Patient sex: M
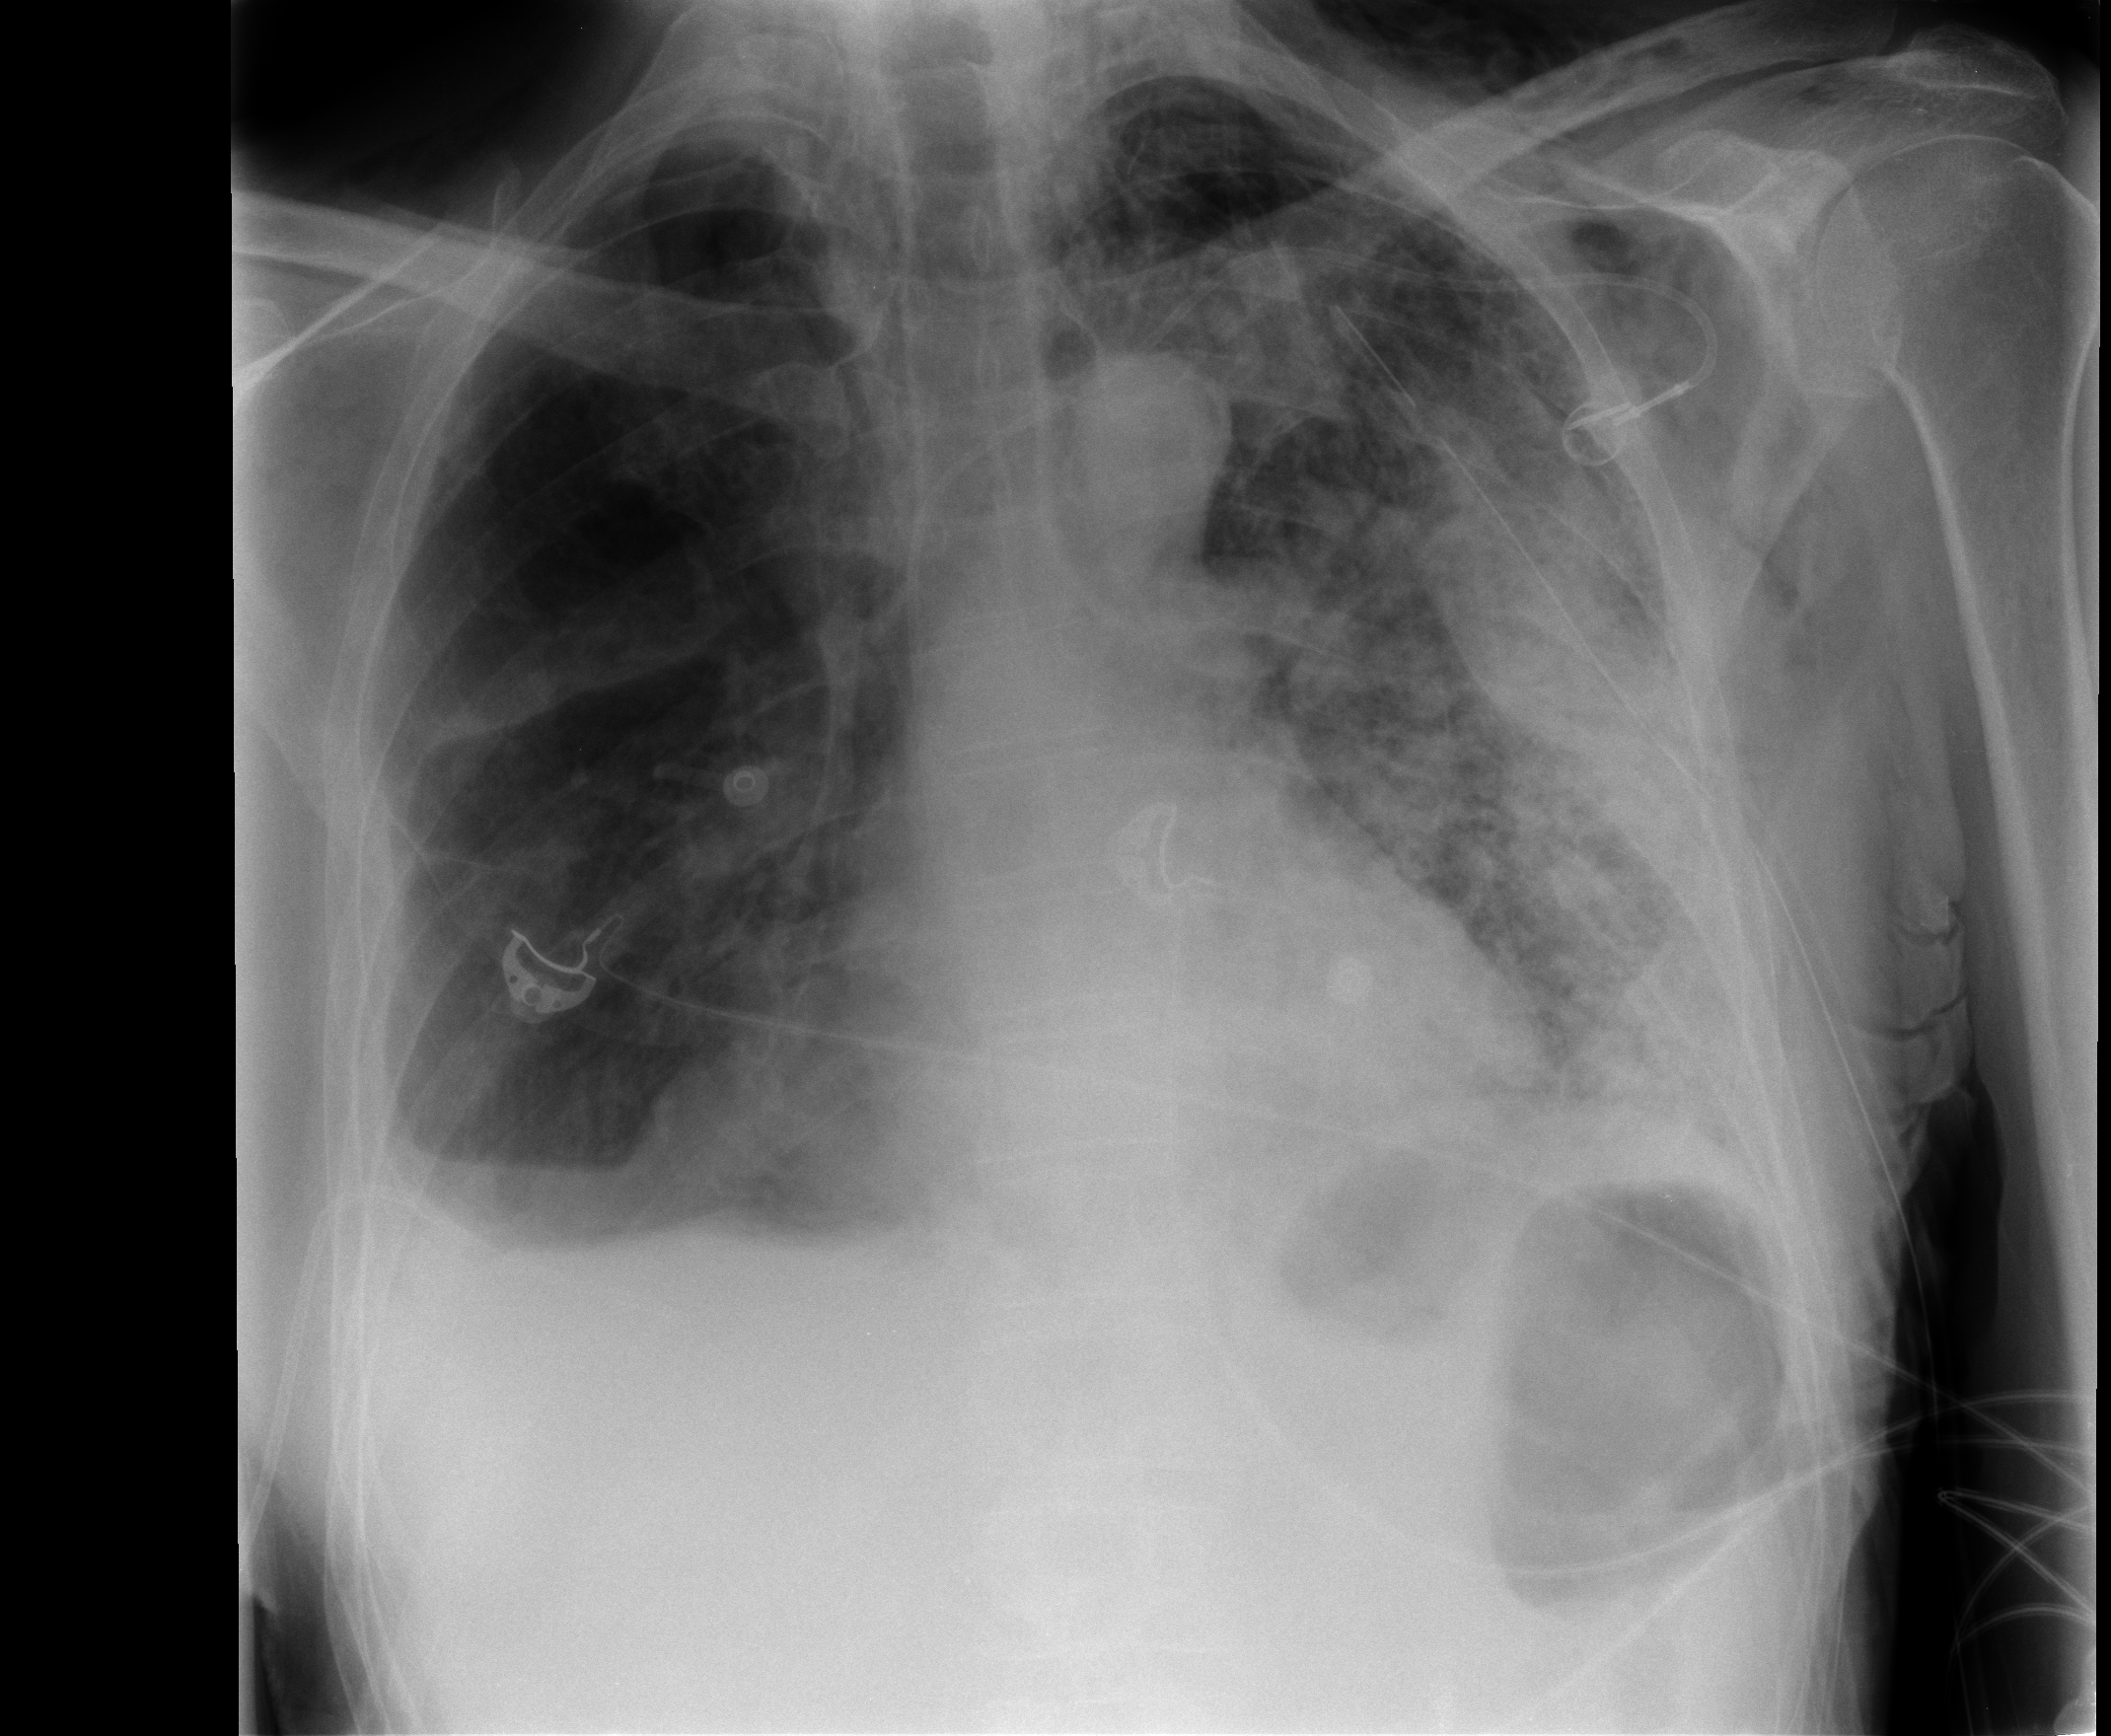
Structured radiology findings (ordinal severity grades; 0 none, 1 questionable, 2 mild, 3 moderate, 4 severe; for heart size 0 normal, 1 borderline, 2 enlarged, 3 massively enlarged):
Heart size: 0
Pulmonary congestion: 0
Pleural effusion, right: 2
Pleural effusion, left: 2
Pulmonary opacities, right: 0
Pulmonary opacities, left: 4
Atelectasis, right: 2
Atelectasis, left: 2